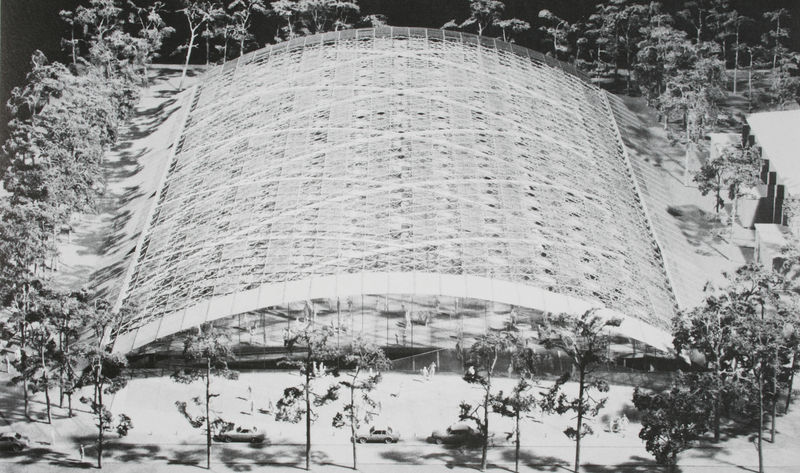
Titel: Modellansicht
Künstler: Norman Foster
Standort: Frankfurt (am Main)
Institution: Leichtathletikhalle Waldstadion
Schlagwörter: blätter, laub, schatten, weiß, bäume, menschen, glas, grau, licht, schwarz, strasse, anlage, dach, gebäude, park, zaun, leute, architektur, flach, pflanzen, rund, garten, modell, bogen, passanten, platz, staffage, halle, foto, fotografie, photographie, überdachung, schwarzweiß, photo, ausstellung, kreissegment, otto, konstruktion, gewächshaus, frei, pavillon, orangerie, stahl, schwebend, streben, netz, draht, aufnahme, autos, zelt, wölbung, stadion, architetur, expo, frei otto, frei tragend, minitatur, netzstruktur